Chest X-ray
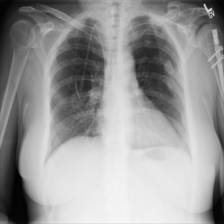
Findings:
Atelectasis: negative
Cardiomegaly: negative
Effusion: negative
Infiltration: positive
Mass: negative
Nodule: negative
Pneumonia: negative
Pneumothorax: negative
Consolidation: negative
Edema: negative
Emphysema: negative
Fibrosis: negative
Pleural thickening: negative
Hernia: negative